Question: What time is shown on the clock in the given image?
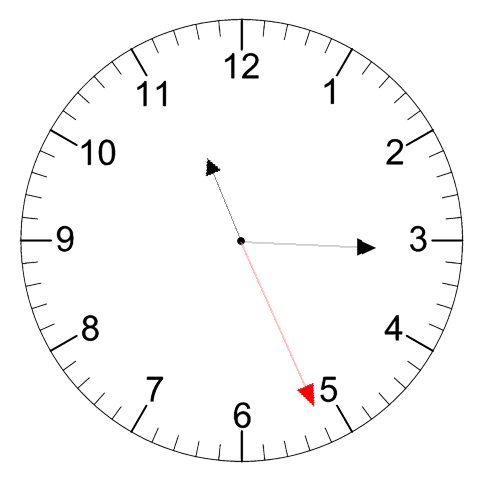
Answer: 11:15:26